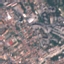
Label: Residential